Question: I faced with a problem with parsing <URL>

This is what I want:
'''
"detail_text": ["
Liao Luo Gu Xing Gong ,Gong Hua Ji Mo Hong . Bai Tou Gong Nu Zai ,Xian Zuo Shuo Xuan Zong .
"],
'''
but I got this :
'''
"detail_text": ["
", "
", "
", "
", "
Liao Luo Gu Xing Gong ,Gong Hua Ji Mo Hong . ", "Bai Tou Gong Nu Zai ,Xian Zuo Shuo Xuan Zong .
"],
'''
and this is my code :
'''
#spider
class Tangshi3Spide(scrapy.Spider):
name = "tangshi3"
allowed_domains = ["gushiwen.org"]
start_urls = [
"http://so.gushiwen.org/view_20788.aspx"
]
def __init__(self):
self.items = []
def parse(self, response):
sel = Selector(response)
sites = sel.xpath('//div[@class="main3"]/div[@class="shileft"]')
domain = 'http://so.gushiwen.org'
for site in sites:
item = Tangshi3Item()
item['detail_title'] = site.xpath('div[@class="son1"]/h1/text()').extract()
item['detail_dynasty'] = site.xpath(
u'div[@class="son2"]/p/span[contains(text(),"Zhao Dai :")]/parent::p/text()').extract()
item['detail_translate_note_url'] = site.xpath('div[@id="fanyiShort676"]/p/a/u/parent::a/@href').extract()
item['detail_appreciation_url'] = site.xpath('div[@id="shangxiShort787"]/p/a/u/parent::a/@href').extract()
item['detail_background_url'] = site.xpath('div[@id="shangxiShort24492"]/p/a/u/parent::a/@href').extract()
#question line
item['detail_text'] = site.xpath('div[@class="son2"]/text()').extract()
self.items.append(item)
return self.items
#pipeline
class Tangshi3Pipeline(object):
def __init__(self):
self.file = codecs.open('tangshi_detail.json', 'w', encoding='utf-8')
def process_item(self, item, spider):
line = json.dumps(dict(item))
self.file.write(line.decode("unicode_escape"))
return item
'''
how can I get the right text?
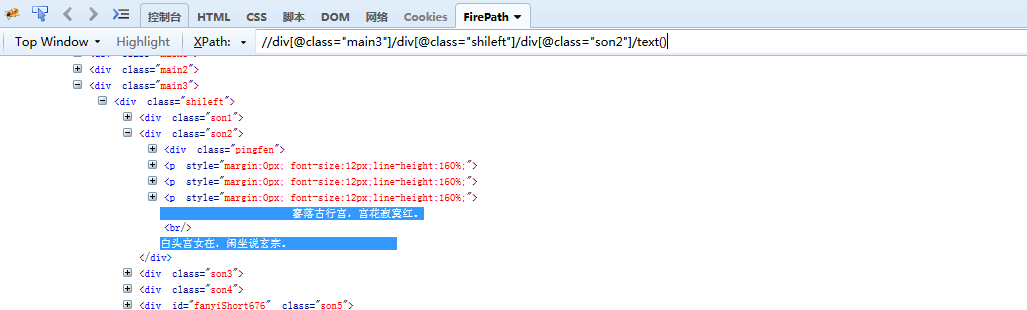
Answer: You can add predicate '[normalize-space()]' to avoid picking up empty text nodes i.e those containing whitespaces only :
'''
item['detail_text'] = site.xpath('div[@class="son2"]/text()[normalize-space()]').extract()
'''